Question: Alright, so I asked a question a while ago, and I was told to use CSS to change my gradients, so I did, and it worked, kind of. It seems to be a webkit render issue, I asked in chat, and we both had the same problem, with my version of safari (Version 6.0 (8536.25) and his version (Version 5.1.7 (6534.57.2))

Here is my jsfiddle code; <URL>
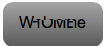
Answer: See if this works: <URL>
### Edit
After you settled with the Javascript, use this great tool for designing the gradient:
<URL>
### Edit
A bit about <URL>:
<URL>' makes Jquery selects 2 kinds of elements: the one with 'id=home' and the 'A' elements that are descendant from the one with 'id=home'. Since I used a comma, this makes more that one selector being applied to the document.
Then we have the <URL>: for 'click', 'mouseover' and 'mouseout'.
You can see that each one was applied one right after another, this is called <URL>. Since almost every Jquery method returns the Jquery object itself, this makes code compact.
In each event handler, I used the 'css' function to apply a style to the elements, then the 'html' function (it's the same thing as setting 'innerHTML').
(And everything listening to this soundtrack :D <URL>